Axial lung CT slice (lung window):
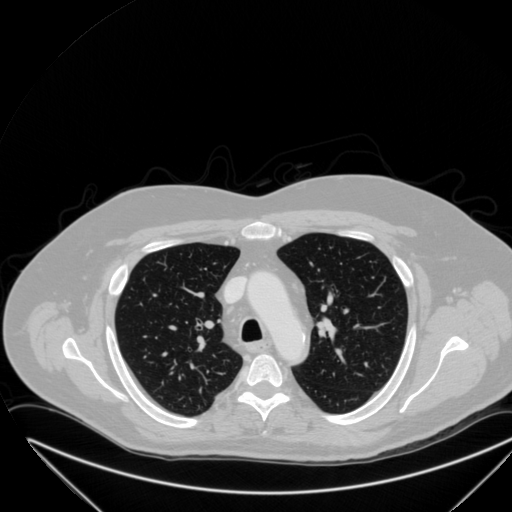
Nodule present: no